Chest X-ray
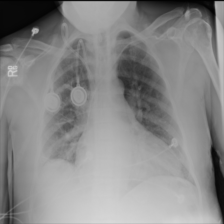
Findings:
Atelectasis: negative
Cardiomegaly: negative
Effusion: negative
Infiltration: negative
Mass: negative
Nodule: negative
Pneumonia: negative
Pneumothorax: negative
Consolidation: negative
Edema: negative
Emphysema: negative
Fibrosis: negative
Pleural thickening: negative
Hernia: negative